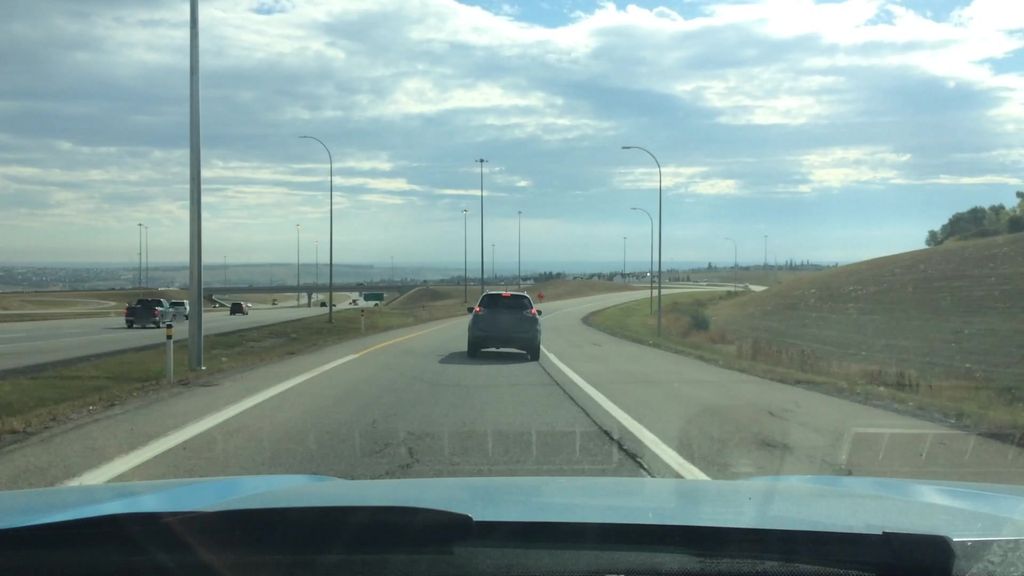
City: calgary